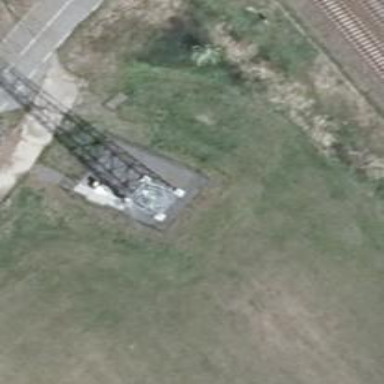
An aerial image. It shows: Mast tower used for communication.